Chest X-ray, PA view. Patient: 20 years old, sex M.
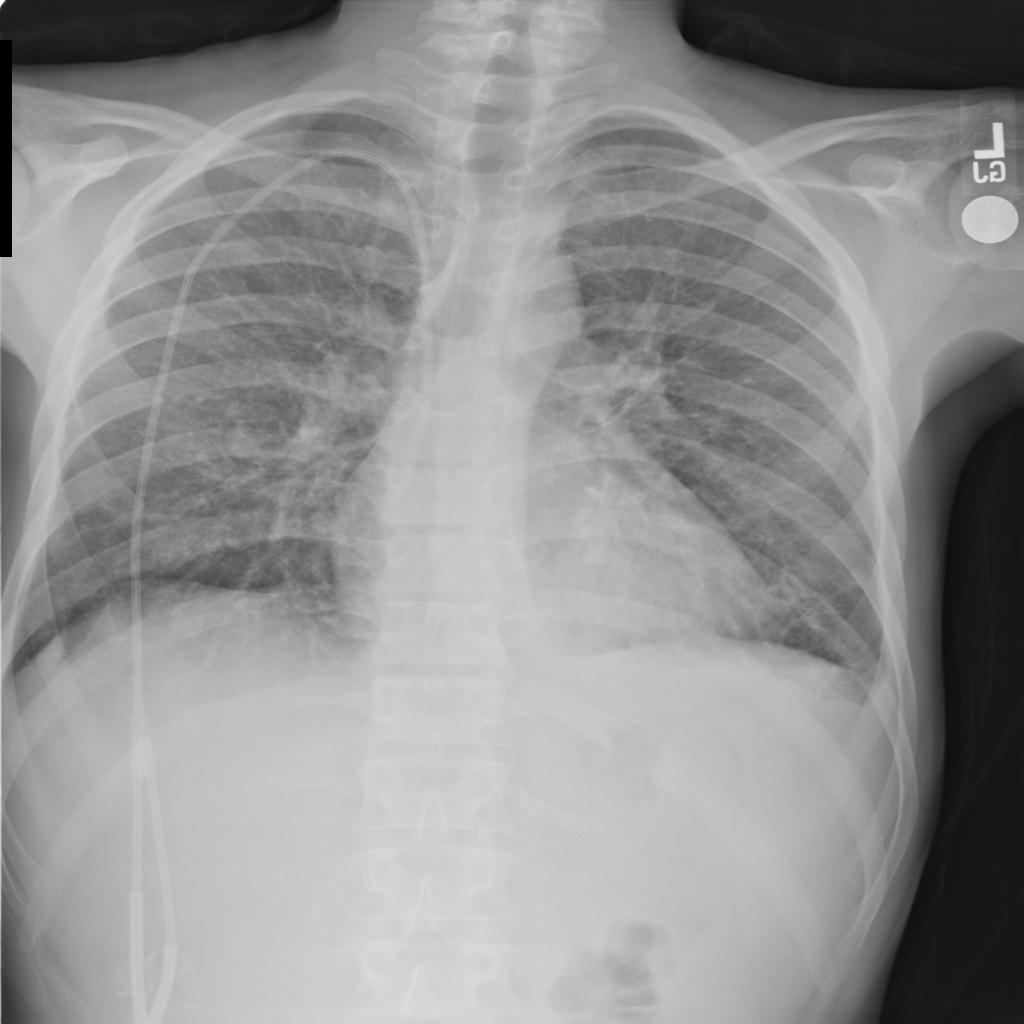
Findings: No Finding